Question: I have a big 2D array (576,000 X 4), and huge database (millions records and 10 columns, its size is in Gigabytes). The array, of course, is much smaller than the number of records in the database.
I need some effective way to compare the 2D array to the database, and delete the equal lines from the 2D array only.
Does anyone have an idea how could i apply it efficiently? The speed is very important to me.
---
I tried to apply it like that:
'''
$query = mysqli_query($config, "SELECT * FROM sec ") or die(mysql_error());
while ($row = mysqli_fetch_array($query) ) {
if ( isset($arr[$row['CHROM']][$row['POS']]) ) {
// delete line from the 2D array
}
}
'''
But, i don't know how efficient it is, because i tried it just on small database, and it makes me load all the records of the database to the PHP page, and it creates a memory problem.
Another way that i check is this:
'''
foreach ($arr as $chr=>$v) {
foreach ($v as $pos=>$val) {
$query = mysqli_query($config, "SELECT * FROM sec WHERE CHROM='$chr' && POS='$pos' ") or die(mysql_error());
if (mysqli_num_rows($query) > 0) {
// delete line from the 2D array
}
}
}
'''
But, its not a good solution, because it took too much time.
---
my 'sec' table looks like that:

the call to a item from the 2D array looks like that '$arr[some_CHAROM][some_POS]'
if the 'some_CHAROM' equal to some 'CHAROM' in the database 'some_POS' equal to the 'POS' in the same line, we have a match.
---
i build the 2D array from a file that the user upload to the website. and im not load it to the mySql.
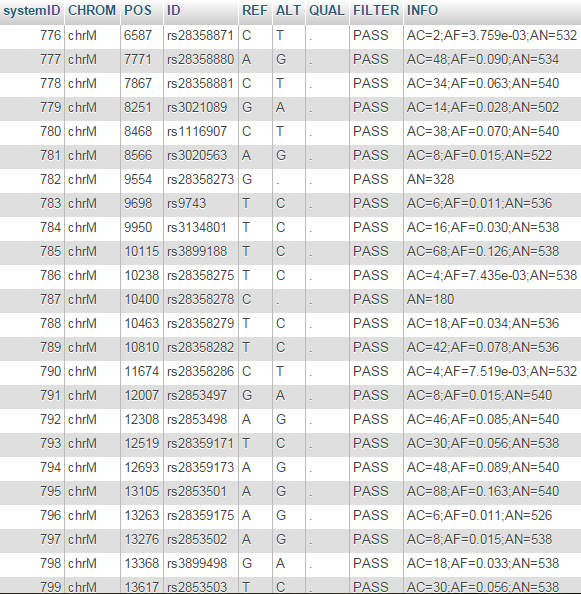
Answer: The algorithm:
1. convert the file uploaded by the user into a CSV file (if not already in this format); this is a simple task that can be done in several lines of PHP code; see function fputcsv();
2. create a buffer table: tbl1;
3. use LOAD DATA LOCAL INFILE to load the content of the (local) CSV file into the buffer table tbl1;
4. use: DELETE tbl1
FROM tbl1
INNER JOIN tbl2 on tbl1.id = tbl2.id
to delete from table tbl1 the rows that have matches in table tbl2. I assumed the match field is named id on both tables; change it to match your design;
5. fetch the data from table tbl1, format it as you wish, send it to the browser;
6. cleanup: DROP TABLE tbl1;
Because the script processes a file uploaded by an user, in order to avoid any concurrency issue you need to generate for the buffer table an unique name for each user. You can use a prefix and append the userId to it to avoid two users using the same table on the same time.